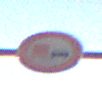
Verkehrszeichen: UeberholverbotKraftfahrzeuge
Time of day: SunriseSunset
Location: Outdoor (Nature)
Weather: Clear
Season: NotSpecified
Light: Natural